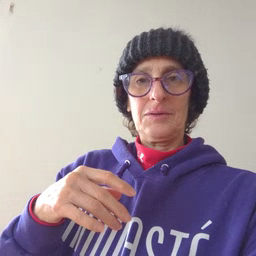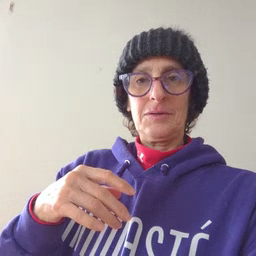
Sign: shower